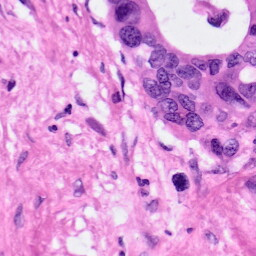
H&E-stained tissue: Pancreatic